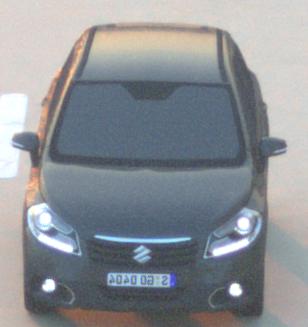
Make: Suzuki
Model: SX4 S-Cross 1.6
Detailed model: SX4 (II) S-Cross
Model produced from: 2013/10
Model produced until: 2015/08
Doors: 5
Color: gray
Road condition: dry road
Daytime: sunrise or sunset
Contrast: medium contrast